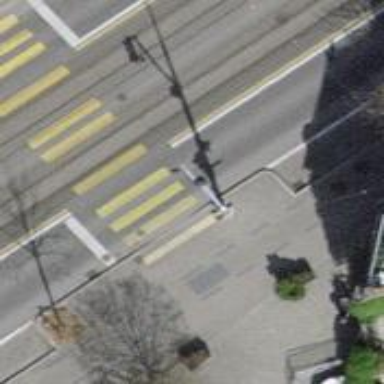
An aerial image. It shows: Crossing with traffic signals.